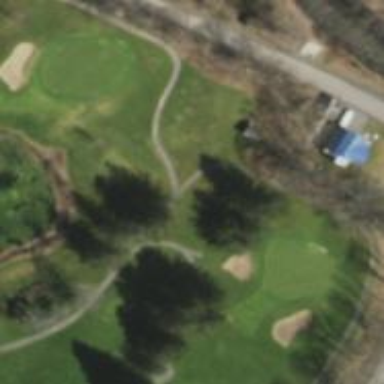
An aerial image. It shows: Path used for both walking and golf.